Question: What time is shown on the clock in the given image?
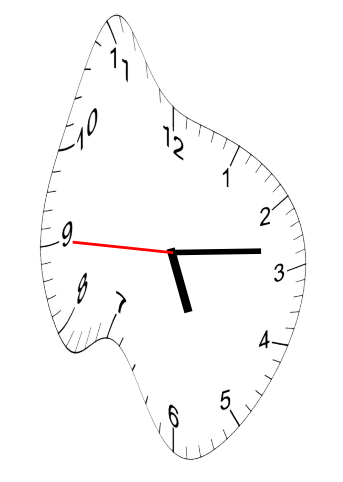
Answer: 05:13:45